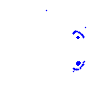
Particle: electron